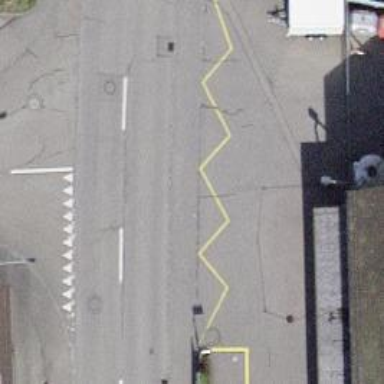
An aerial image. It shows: Bus stop with platform for public transport.